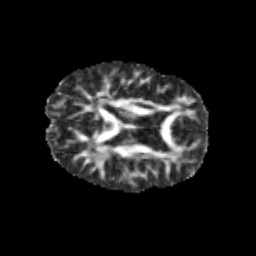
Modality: FA
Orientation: axial
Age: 10
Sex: male
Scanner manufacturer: siemens
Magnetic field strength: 3 T
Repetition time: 3.8 s
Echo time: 0.07 s